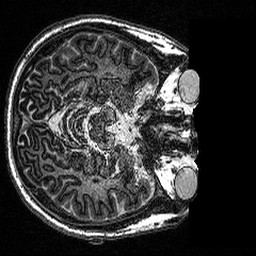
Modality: MP2RAGE
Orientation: axial
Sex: male
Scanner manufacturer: siemens
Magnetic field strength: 3 T
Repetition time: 5 s
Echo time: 0.00292 s